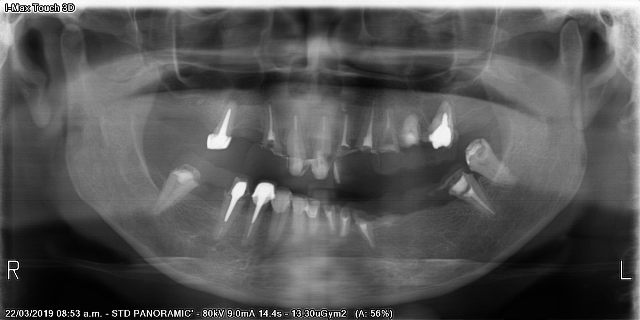
adult